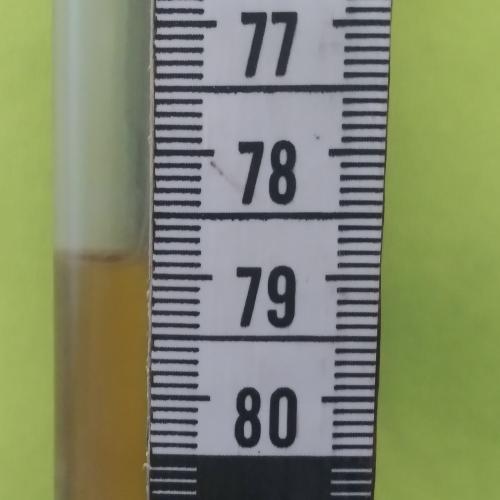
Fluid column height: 78.9 cm